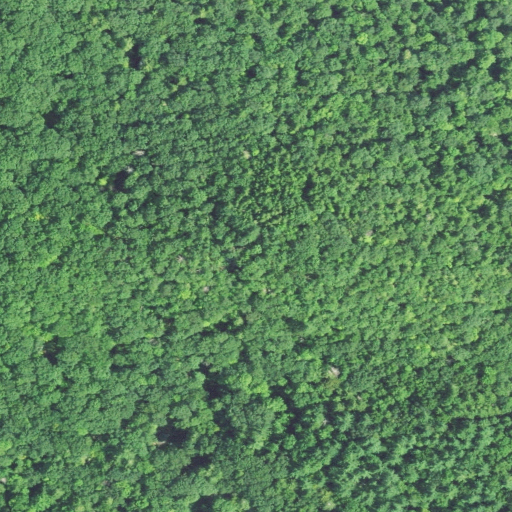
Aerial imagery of mountain in Connecticut named Bread Loaf Mountain containing deciduous forest, mixed forest, evergreen forest, and open development